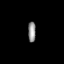
Tissue: prostate
Cell type: Fibroblasts
Senescence score: 0.9248
Nuclear area (px): 158
Mean DAPI intensity: 142.551